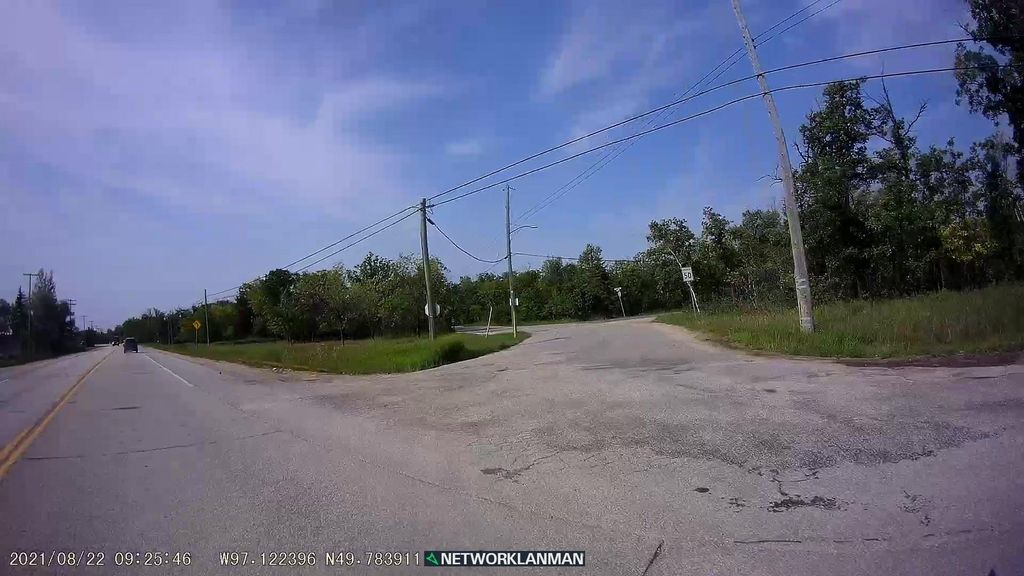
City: winnipeg